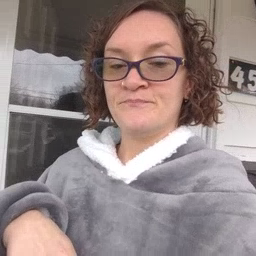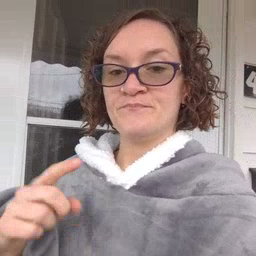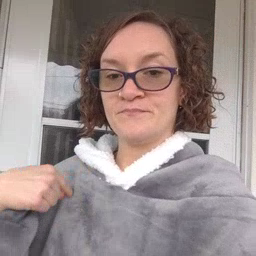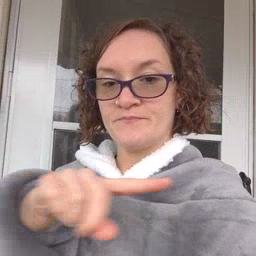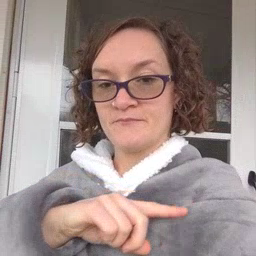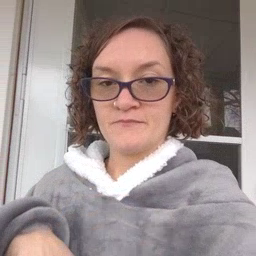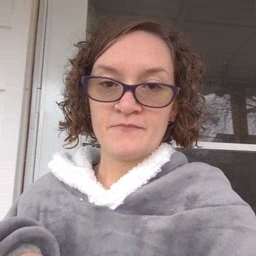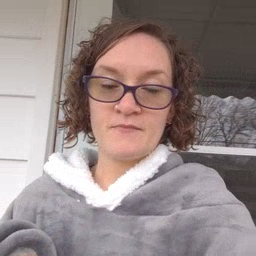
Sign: weus